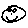
Label: smiley face